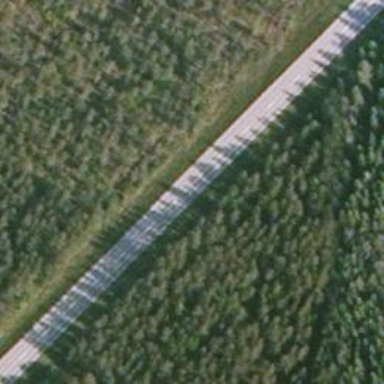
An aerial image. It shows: Paved primary highway with asphalt surface.